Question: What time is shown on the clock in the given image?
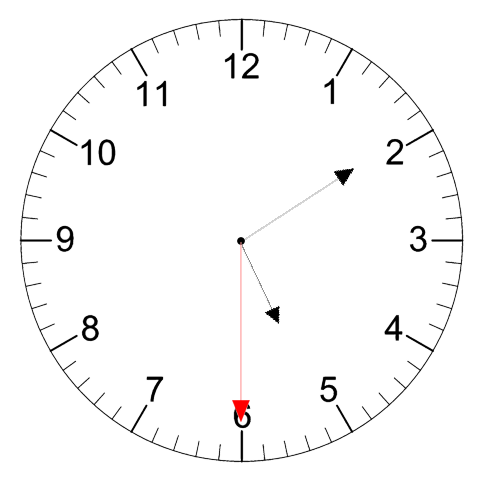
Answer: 05:09:30